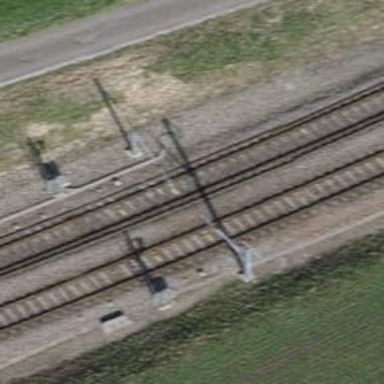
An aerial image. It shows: Single railway track with electrified contact line.